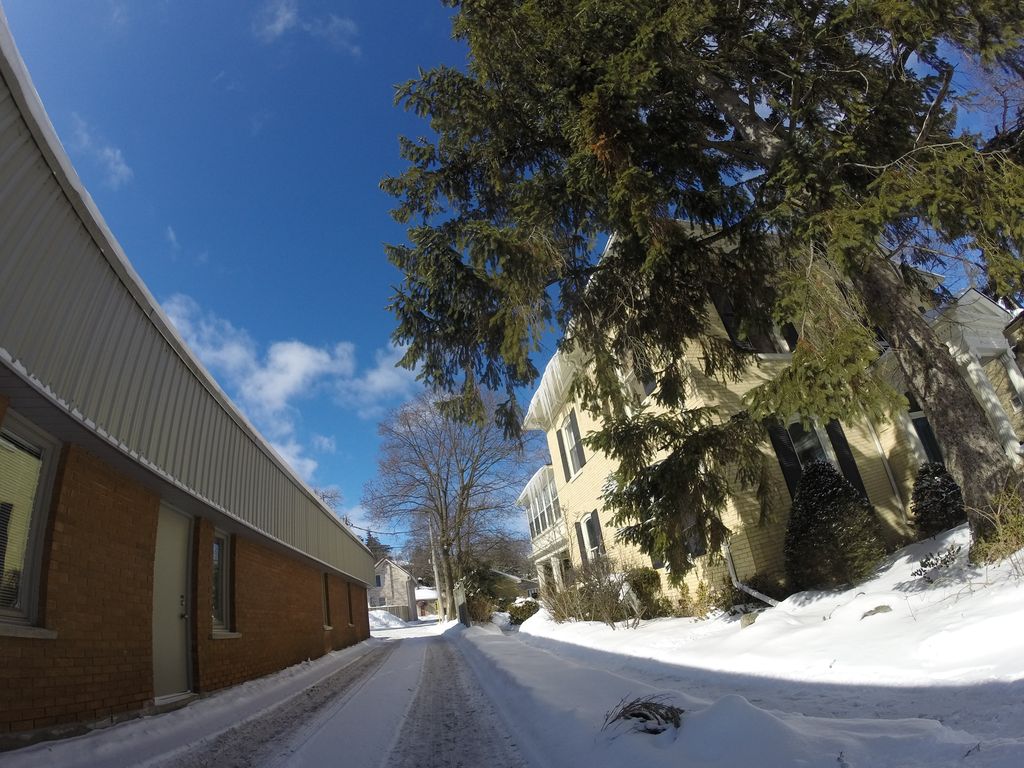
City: kitchener-waterloo